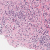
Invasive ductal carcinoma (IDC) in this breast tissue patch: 1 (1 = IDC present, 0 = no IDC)